Question: I trying to display results in a UITableView in my iOS application using a custom UITableViewCell. I am able to view the contents of my Array if I use the cell's textLabel, and detailTextLabel properties, but if I try to link the UITableView with the custom cell class to display the contents of the Array, I only get the default values from Interface Builder displaying in my table.
This is the relevant code that I have:
'''
- (UITableViewCell *)tableView:(UITableView *)tableView cellForRowAtIndexPath:(NSIndexPath *)indexPath
{
static NSString *CellIdentifier = @"Cell";
CustomTableCell *cell = (CustomTableCell *)[tableView dequeueReusableCellWithIdentifier:CellIdentifier];
if (cell == nil) {
cell = [[CustomTableCell alloc] initWithStyle:UITableViewCellStyleDefault reuseIdentifier:CellIdentifier];
}
// Configure the cell...
TransactionList *tList = [_list objectAtIndex:indexPath.row];
/*
cell.transaction.text = tList.transaction;
cell.type.text = tList.type;
NSDateFormatter *formatter = [[NSDateFormatter alloc] init];
[formatter setDateFormat:@"ddMMYYYY"];
NSString *dateAsString = [formatter stringFromDate:tList.date];
cell.date.text = dateAsString;
*/
//this code below displays the contents just fine, but the block of code above does not.
cell.textLabel.text = tList.transaction;
cell.detailTextLabel.text = [NSString stringWithFormat:@"%@, %@", tList.type, tList.status];
return cell;
}
'''
The method below is what I have in my CustomTableCell class:
'''
- (id)initWithStyle:(UITableViewCellStyle)style reuseIdentifier:(NSString *)reuseIdentifier
{
self = [super initWithStyle:style reuseIdentifier:reuseIdentifier];
if (self) {
// Initialization code
self.selectionStyle = UITableViewCellSelectionStyleNone;
self.contentView.frame = CGRectMake(0, 0, 320, 80);
_transaction = [[UILabel alloc] initWithFrame:CGRectMake(5, 5, 80, 40)];
[_transaction setBackgroundColor:[UIColor clearColor]];
[_transaction setFont:[UIFont systemFontOfSize:12]];
[_transaction setNumberOfLines:2];
[_transaction setLineBreakMode:NO];
[self.contentView addSubview:_transaction];
_date = [[UILabel alloc] initWithFrame:CGRectMake(100, 5, 80, 40)];
[_date setBackgroundColor:[UIColor clearColor]];
[_date setFont:[UIFont systemFontOfSize:12]];
[_date setNumberOfLines:2];
[_date setLineBreakMode:NO];
[self.contentView addSubview:_date];
_type = [[UILabel alloc] initWithFrame:CGRectMake(200, 5, 80, 40)];
[_type setBackgroundColor:[UIColor clearColor]];
[_type setFont:[UIFont systemFontOfSize:12]];
[_type setNumberOfLines:2];
[_type setLineBreakMode:NO];
_type.lineBreakMode = NO;
[self.contentView addSubview:_type];
}
return self;
}
'''
Where _transaction, _date, and _type are labels. Here is a screenshot of my Interface Builder inside MainStoryboard:

I have tried changing the style from "Basic", to "Custom", to "Subtitle", but that does not help. It only displays the default values of the table, and those settings change the way they appear, but at no point are the contents of my Array showing up in the table. Can anyone see what it is I am doing wrong? I really think the problem is something simple, but unfortunately I can't put my finger on it.
Thanks in advance to all who reply.
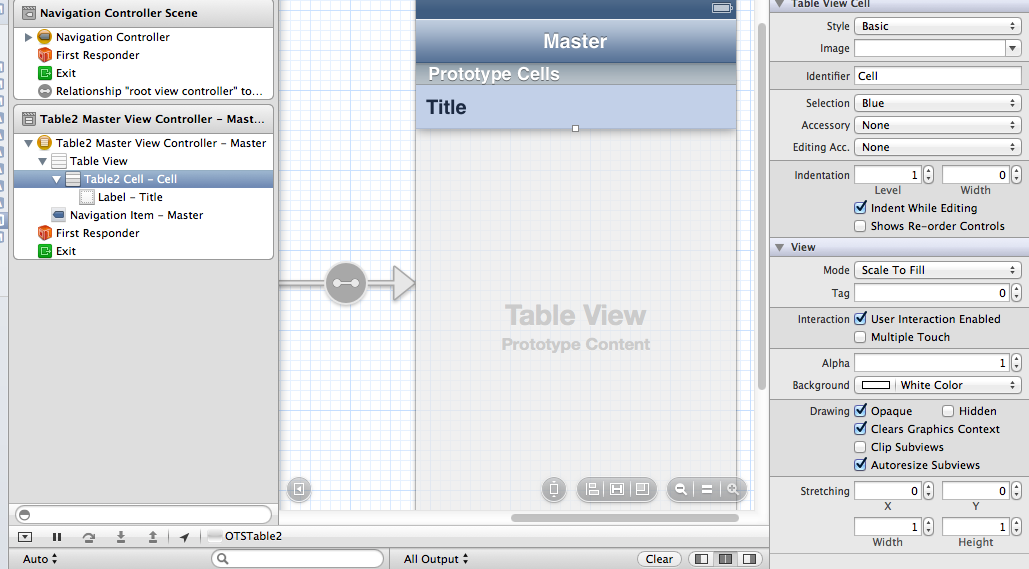
Answer: You don't show the 3 objects in the Master View cell. Change the 'Style' from Basic to Custom and drop in your objects.
In the 'Identity Inspector' make sure to rename the Class to 'CustomTableCell'.
Do the views (transaction, date & type) have properties in the CustomTableCell.h and are they connected to the 'CustomTableCell' in IB?
Here's an image to point out the last two: